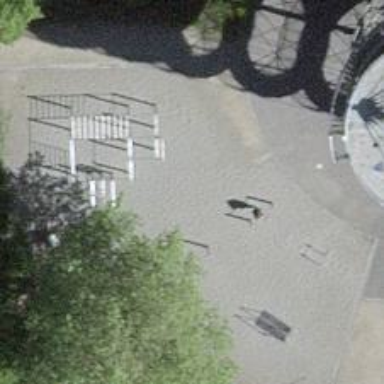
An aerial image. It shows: Fitness station in leisure land area.